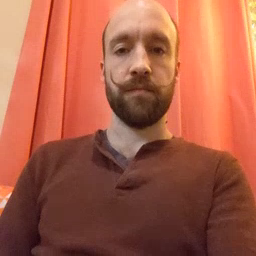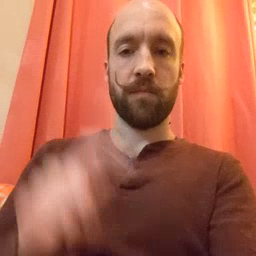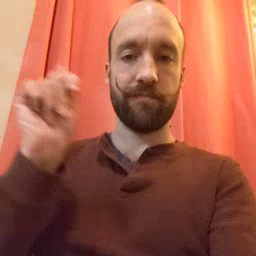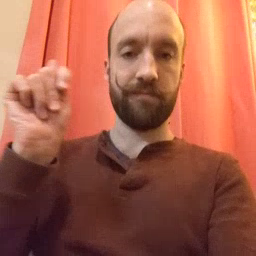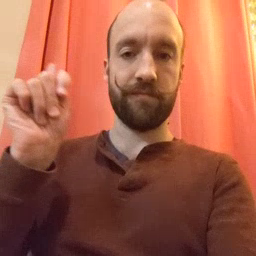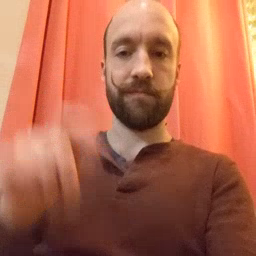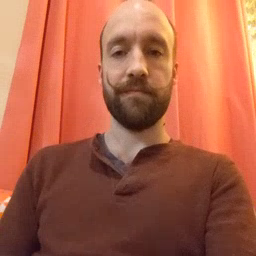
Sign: potty